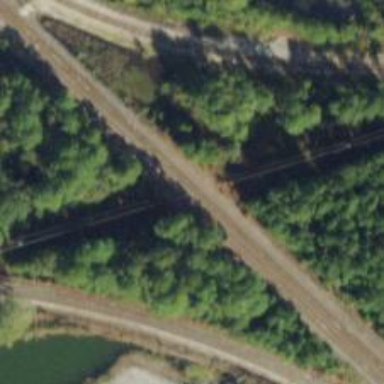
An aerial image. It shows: Site related to railway infrastructure.